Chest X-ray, AP view. Patient: 66 years old, sex M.
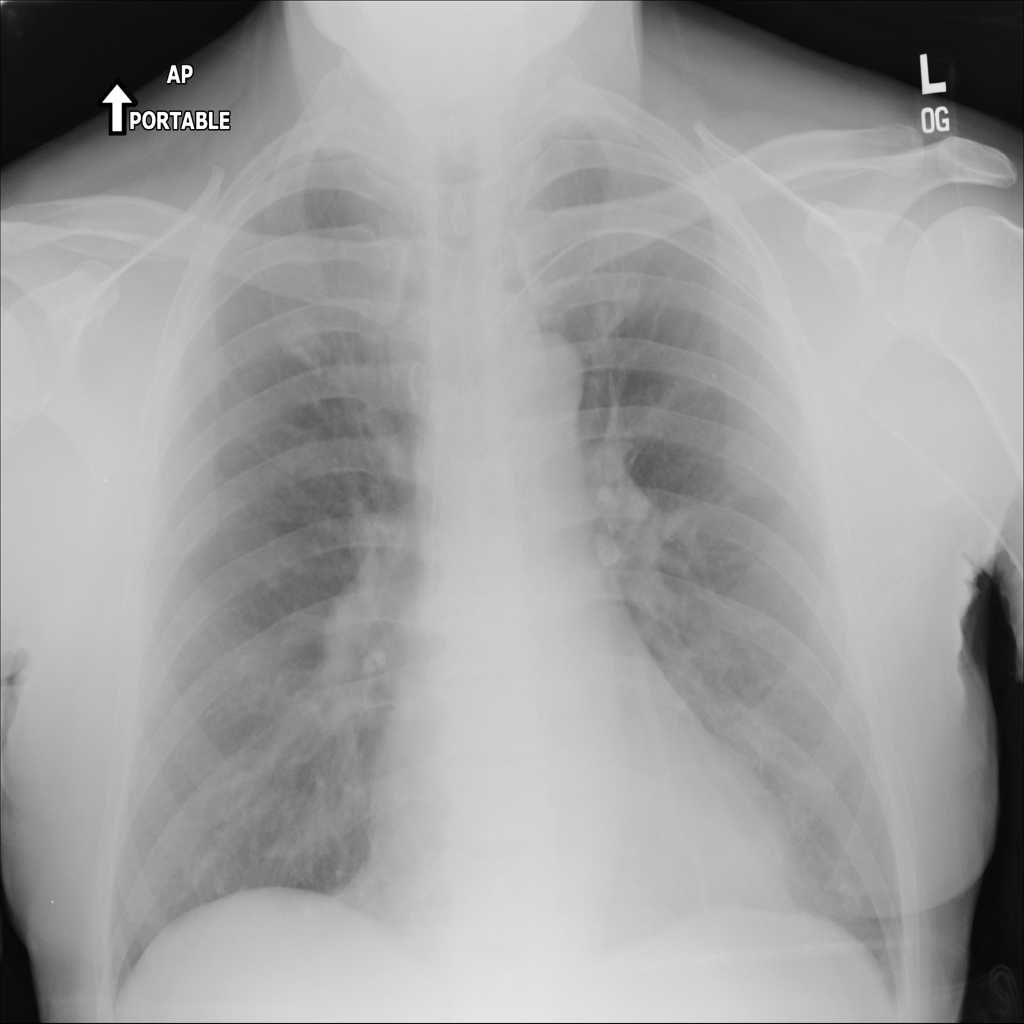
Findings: No Finding